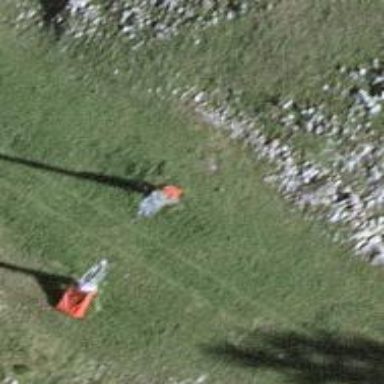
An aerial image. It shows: Pylon for aerialway.